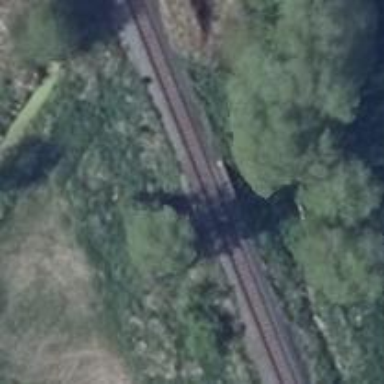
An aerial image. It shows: Railway track.